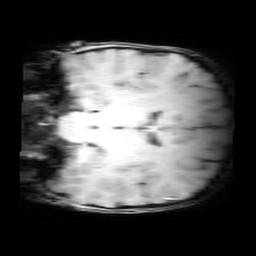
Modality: MP2RAGE
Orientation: coronal
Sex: female
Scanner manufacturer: siemens
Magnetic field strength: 3 T
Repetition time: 5 s
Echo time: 0.00355 s